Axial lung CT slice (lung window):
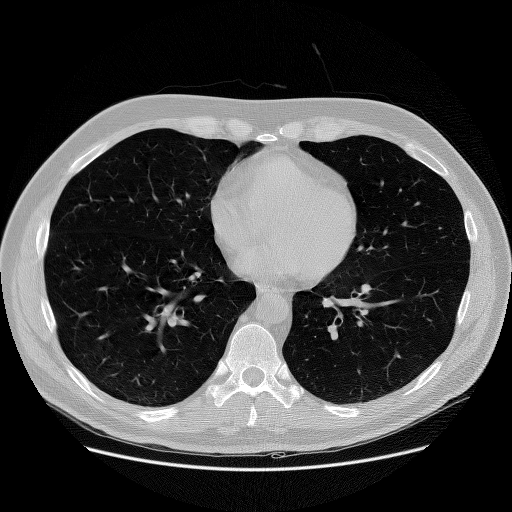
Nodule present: no